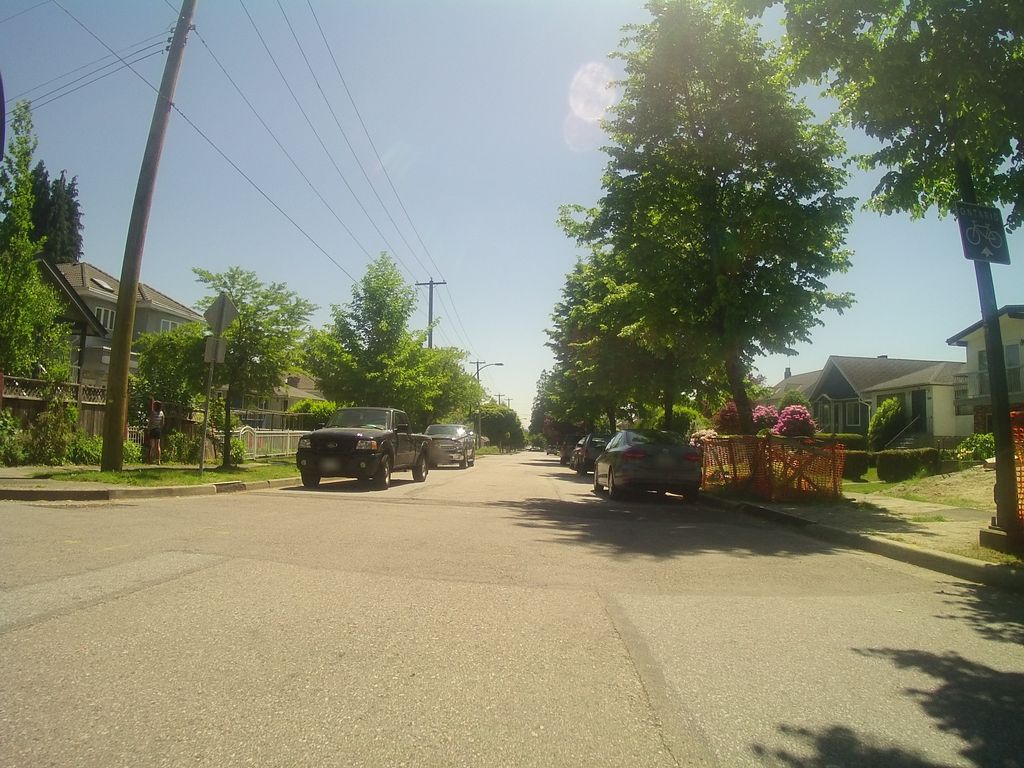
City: vancouver